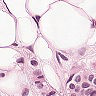
Metastatic tissue present: yes